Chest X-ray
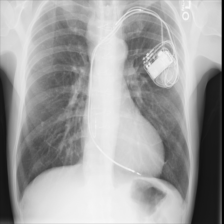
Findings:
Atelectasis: negative
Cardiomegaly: negative
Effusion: negative
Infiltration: negative
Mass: positive
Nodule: positive
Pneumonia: negative
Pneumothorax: negative
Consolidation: negative
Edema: negative
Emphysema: negative
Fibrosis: negative
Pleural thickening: negative
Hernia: negative